Question: I am trying to plot some summary information as text on a plot, using the 'text' function. What I do not understand is why 'text' interprets spaces differently than 'cat'.
Simple exmaple:
'''
spaces <- function(x) paste(rep(" ", x), collapse = "")
vals <- c(1000, 5)
e <- paste0(spaces(3), "val1", spaces(8), "val2
",
"v: ", vals[1], spaces(12 - nchar(vals[1])), vals[2])
> cat(e) # Gives exactly the output I want
val1 val2
v: 1000 5
plot(0, type = "n", bty = "n", xaxt = "n", yaxt = "n", ylab = "",
xlab = "", xlim = c(0, 5), ylim = c(0, 5))
text(y = 4, x = 1, labels = e, adj = c(0, 1))
'''

As you can see, 'text' does not handle the spaces the same as the console output. I want things to line up nicely, like they do in the console output. How can I modify the object, or the call to 'text' so that the plotted version mirrors the console output?
I also tried using:
'''
spaces <- function(x) paste(rep(" ", x), collapse = "")
'''
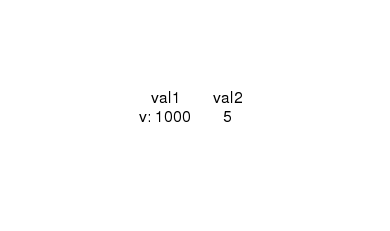
Answer: Based on the very helpful comments from @Jongware, setting 'par$family' works well for my purposes:
'''
par(family = "mono")
plot(0, type = "n", bty = "n", xaxt = "n", yaxt = "n", ylab = "",
xlab = "", xlim = c(0, 5), ylim = c(0, 5))
text(y = 4, x = 1, labels = e, adj = c(0, 1))
'''